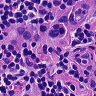
Metastatic tissue present: yes